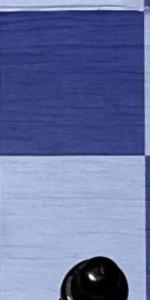
Label: Empty